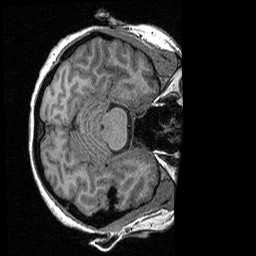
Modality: T1w
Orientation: axial
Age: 35
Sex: female
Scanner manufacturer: siemens
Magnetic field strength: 3 T
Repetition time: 2.3 s
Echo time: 0.00298 s